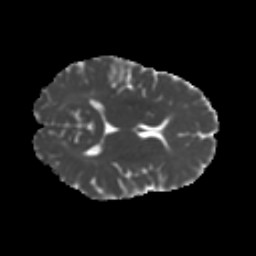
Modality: MD
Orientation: axial
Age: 49
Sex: female
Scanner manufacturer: ge
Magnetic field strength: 3 T
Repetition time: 7.8 s
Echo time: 0.0611 s